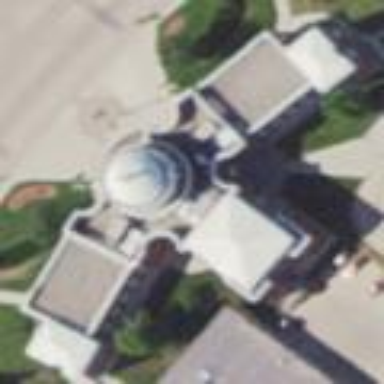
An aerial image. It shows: Government building.